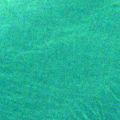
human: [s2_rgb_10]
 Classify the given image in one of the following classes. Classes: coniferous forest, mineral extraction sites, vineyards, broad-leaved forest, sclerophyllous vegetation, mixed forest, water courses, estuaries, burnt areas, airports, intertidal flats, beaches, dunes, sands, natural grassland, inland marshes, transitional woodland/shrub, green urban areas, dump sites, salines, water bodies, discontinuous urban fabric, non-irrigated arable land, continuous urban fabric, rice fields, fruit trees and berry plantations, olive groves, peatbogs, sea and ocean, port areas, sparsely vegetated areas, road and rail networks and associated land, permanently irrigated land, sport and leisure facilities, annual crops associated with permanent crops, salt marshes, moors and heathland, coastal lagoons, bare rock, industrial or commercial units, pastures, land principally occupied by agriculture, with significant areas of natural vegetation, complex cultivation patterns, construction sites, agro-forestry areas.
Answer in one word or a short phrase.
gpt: sea and ocean